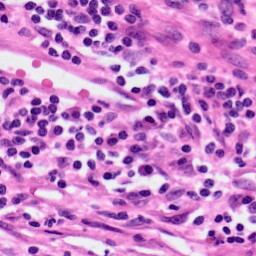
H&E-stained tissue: Lung